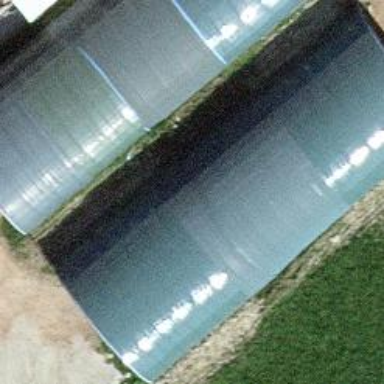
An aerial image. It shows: Greenhouse.